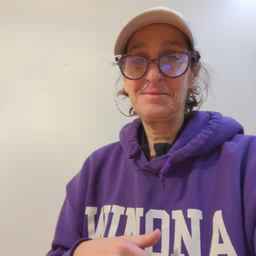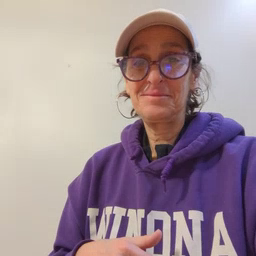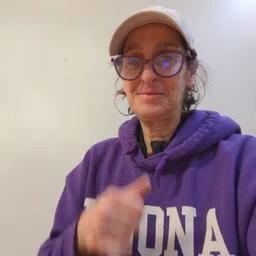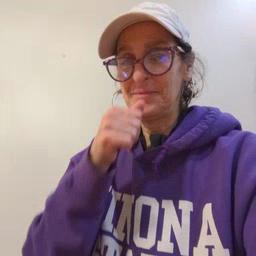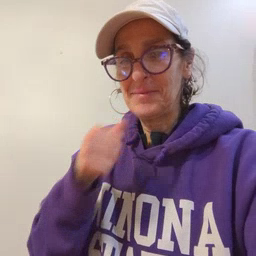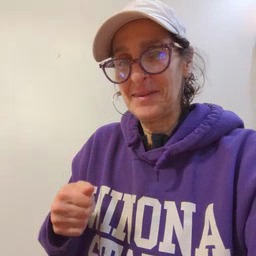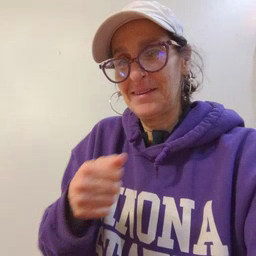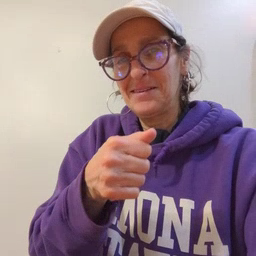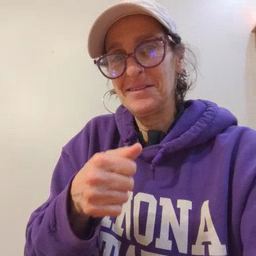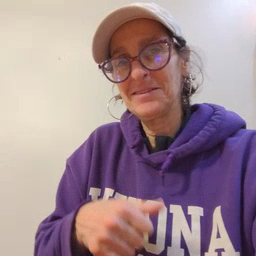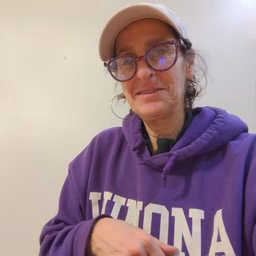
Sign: hide